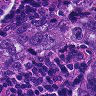
Metastatic tissue present: yes